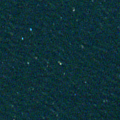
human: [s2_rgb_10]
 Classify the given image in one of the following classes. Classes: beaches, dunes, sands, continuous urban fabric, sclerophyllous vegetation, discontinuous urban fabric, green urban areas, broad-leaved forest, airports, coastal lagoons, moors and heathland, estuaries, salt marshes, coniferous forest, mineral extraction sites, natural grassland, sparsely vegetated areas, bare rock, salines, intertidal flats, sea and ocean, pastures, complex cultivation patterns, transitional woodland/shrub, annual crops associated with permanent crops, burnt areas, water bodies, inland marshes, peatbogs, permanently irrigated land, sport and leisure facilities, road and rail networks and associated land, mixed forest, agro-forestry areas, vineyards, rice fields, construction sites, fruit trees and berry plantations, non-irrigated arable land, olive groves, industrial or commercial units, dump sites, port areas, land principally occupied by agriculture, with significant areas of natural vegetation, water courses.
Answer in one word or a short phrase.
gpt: sea and ocean